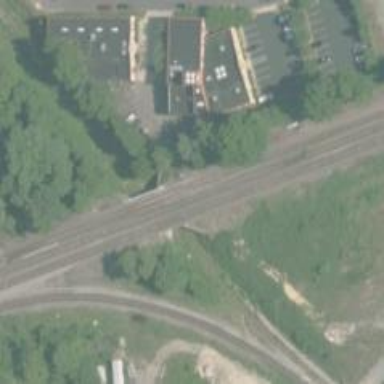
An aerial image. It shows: Railway siding for service.